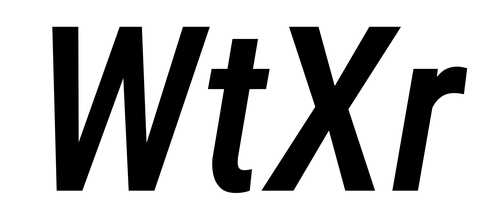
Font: Roboto-Italic_Condensed_Medium_Italic